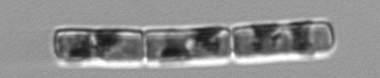
Label: Guinardia_delicatula